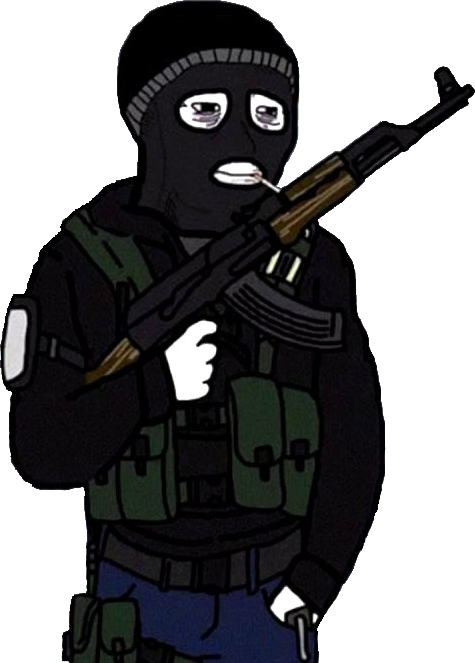
Label: 5_Doomer